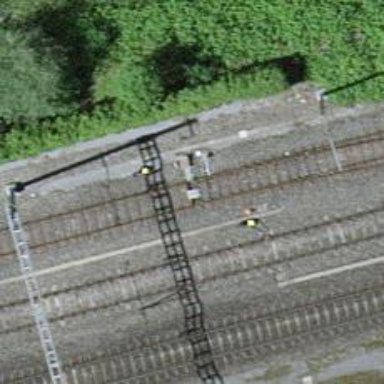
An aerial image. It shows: Railway switch.